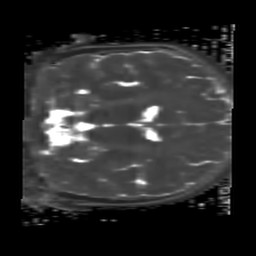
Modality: T2map
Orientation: coronal
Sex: male
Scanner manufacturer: siemens
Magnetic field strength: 3 T
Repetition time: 4 s